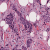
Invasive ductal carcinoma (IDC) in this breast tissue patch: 1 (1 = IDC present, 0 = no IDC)